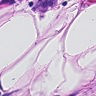
Metastatic tissue present: yes